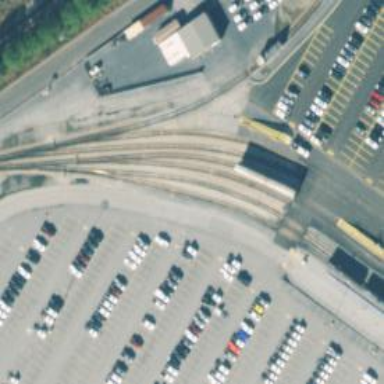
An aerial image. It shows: Railway spur service.